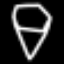
Label: diamond